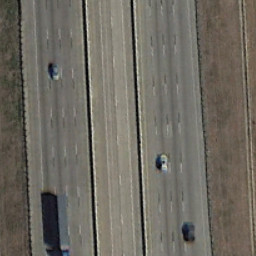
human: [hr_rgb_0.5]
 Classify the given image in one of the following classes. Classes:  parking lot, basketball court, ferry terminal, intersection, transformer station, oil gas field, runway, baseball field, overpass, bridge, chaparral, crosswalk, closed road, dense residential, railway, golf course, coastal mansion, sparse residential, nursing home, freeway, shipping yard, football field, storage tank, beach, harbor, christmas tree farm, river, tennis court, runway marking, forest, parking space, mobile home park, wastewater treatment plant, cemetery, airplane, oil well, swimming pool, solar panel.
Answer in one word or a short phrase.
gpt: freeway